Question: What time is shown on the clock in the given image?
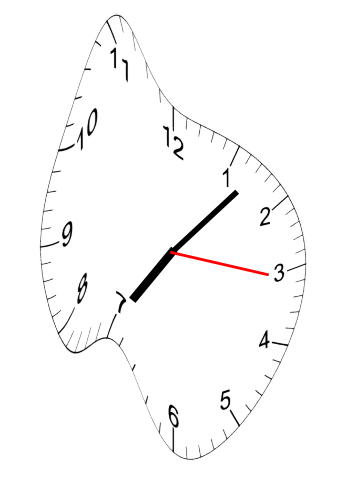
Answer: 07:07:16